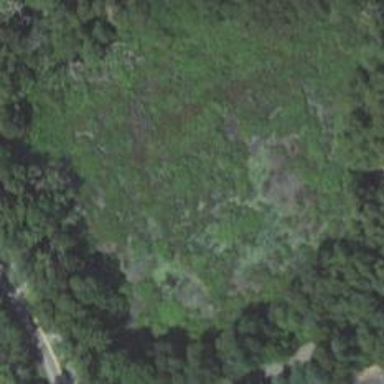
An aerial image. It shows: Marshy wetland area.